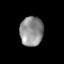
Tissue: lung
Cell type: Epithelial cells
Senescence score: 0.197
Nuclear area (px): 675
Mean DAPI intensity: 142.159